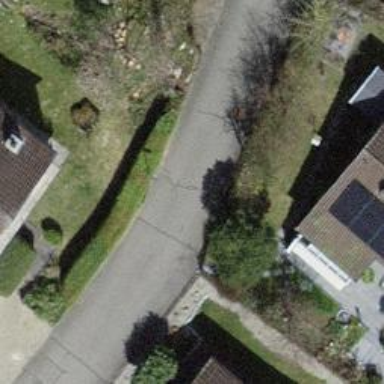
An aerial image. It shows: Asphalt road in residential area.